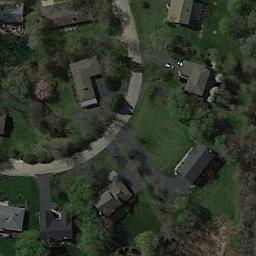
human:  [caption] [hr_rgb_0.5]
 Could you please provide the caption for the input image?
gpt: There is a road next to a medium-sized house .

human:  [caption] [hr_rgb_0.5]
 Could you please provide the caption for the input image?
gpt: There are many buildings of different shapes and sizes in medium residential area .

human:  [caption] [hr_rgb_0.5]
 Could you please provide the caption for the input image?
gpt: The medium residential is on the grass next to some trees and road .

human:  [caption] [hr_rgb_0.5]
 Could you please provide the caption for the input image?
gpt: The medium residential area has some houses and trees on the grass and a road goes through the medium residential area .

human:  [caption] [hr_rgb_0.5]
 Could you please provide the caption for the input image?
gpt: There are some black buildings and green trees on the medium residential area .